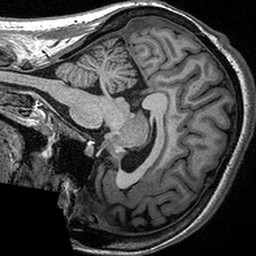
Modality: T1w
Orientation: sagittal
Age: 31
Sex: female